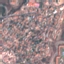
Land use / land cover: Residential